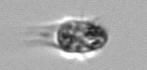
Label: Mesodinium